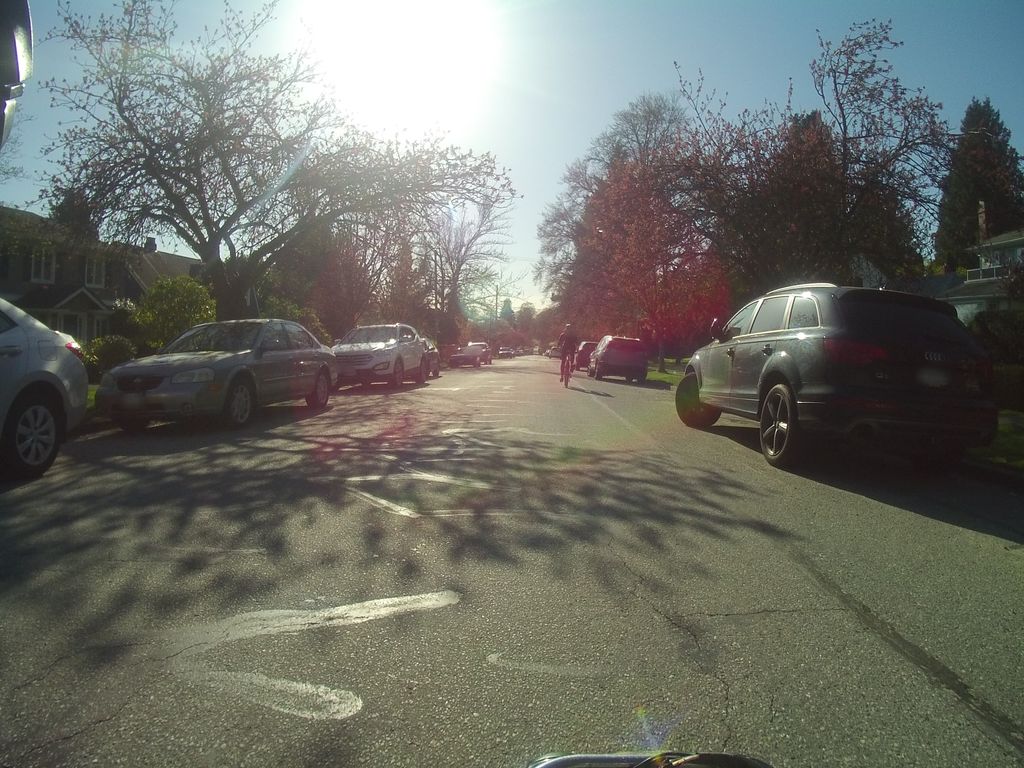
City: vancouver